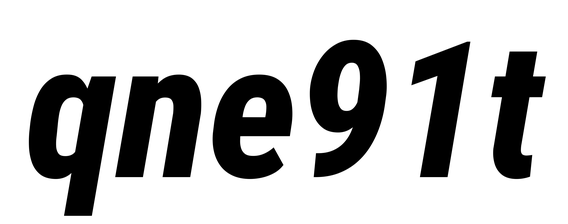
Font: Roboto-Italic_Condensed_ExtraBold_Italic